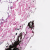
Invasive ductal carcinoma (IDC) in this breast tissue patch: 0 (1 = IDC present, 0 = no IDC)